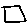
Label: square